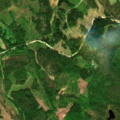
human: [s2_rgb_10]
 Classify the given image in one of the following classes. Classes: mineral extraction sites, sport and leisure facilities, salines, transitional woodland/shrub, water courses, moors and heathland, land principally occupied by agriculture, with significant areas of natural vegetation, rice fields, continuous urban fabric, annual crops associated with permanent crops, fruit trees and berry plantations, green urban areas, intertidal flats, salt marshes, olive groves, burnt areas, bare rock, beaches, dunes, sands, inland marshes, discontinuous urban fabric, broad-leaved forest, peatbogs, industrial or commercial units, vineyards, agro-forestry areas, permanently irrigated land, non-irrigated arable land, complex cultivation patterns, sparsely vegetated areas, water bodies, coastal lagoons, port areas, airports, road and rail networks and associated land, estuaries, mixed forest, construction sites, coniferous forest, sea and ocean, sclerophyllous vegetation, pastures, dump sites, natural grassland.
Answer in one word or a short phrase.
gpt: broad-leaved forest, coniferous forest, mixed forest, transitional woodland/shrub